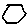
Label: hexagon